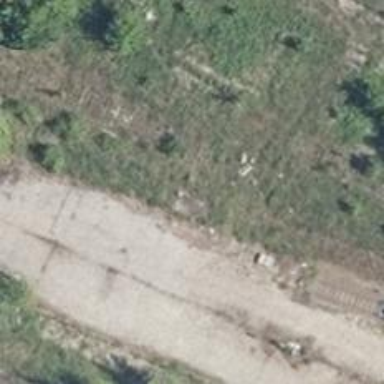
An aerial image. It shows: Abandoned railway.